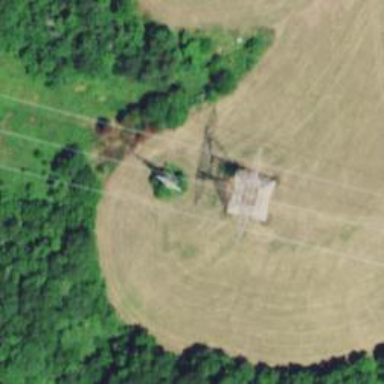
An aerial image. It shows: Lattice structure tower used for power transmission.